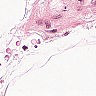
Metastatic tissue present: no